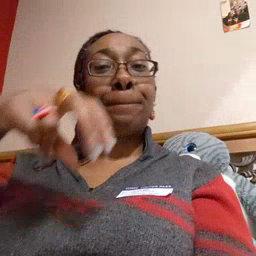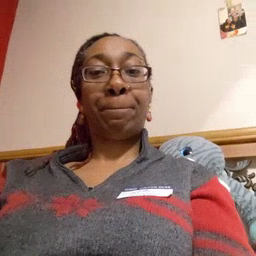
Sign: jump